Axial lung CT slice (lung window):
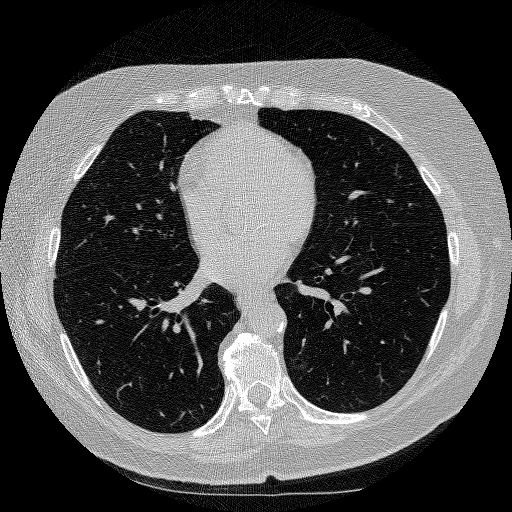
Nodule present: yes
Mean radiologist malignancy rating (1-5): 3.5